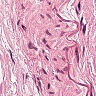
Metastatic tissue present: no